Interaction volume radius: 5 \u00c5
Interaction volume height: 15 \u00c5
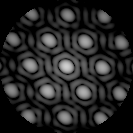
Disorder parameter: 0.06393